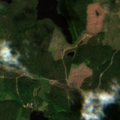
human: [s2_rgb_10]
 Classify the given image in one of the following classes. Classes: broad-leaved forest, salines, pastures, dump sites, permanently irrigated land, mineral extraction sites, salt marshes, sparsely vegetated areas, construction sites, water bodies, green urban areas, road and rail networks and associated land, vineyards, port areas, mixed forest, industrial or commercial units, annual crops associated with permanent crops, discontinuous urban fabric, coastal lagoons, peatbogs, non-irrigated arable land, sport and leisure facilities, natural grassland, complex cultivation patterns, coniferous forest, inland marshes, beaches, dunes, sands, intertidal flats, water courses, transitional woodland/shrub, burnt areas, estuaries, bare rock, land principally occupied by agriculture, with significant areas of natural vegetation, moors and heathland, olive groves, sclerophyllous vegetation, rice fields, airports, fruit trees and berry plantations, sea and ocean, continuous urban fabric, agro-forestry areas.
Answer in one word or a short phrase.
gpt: coniferous forest, mixed forest, transitional woodland/shrub, water bodies